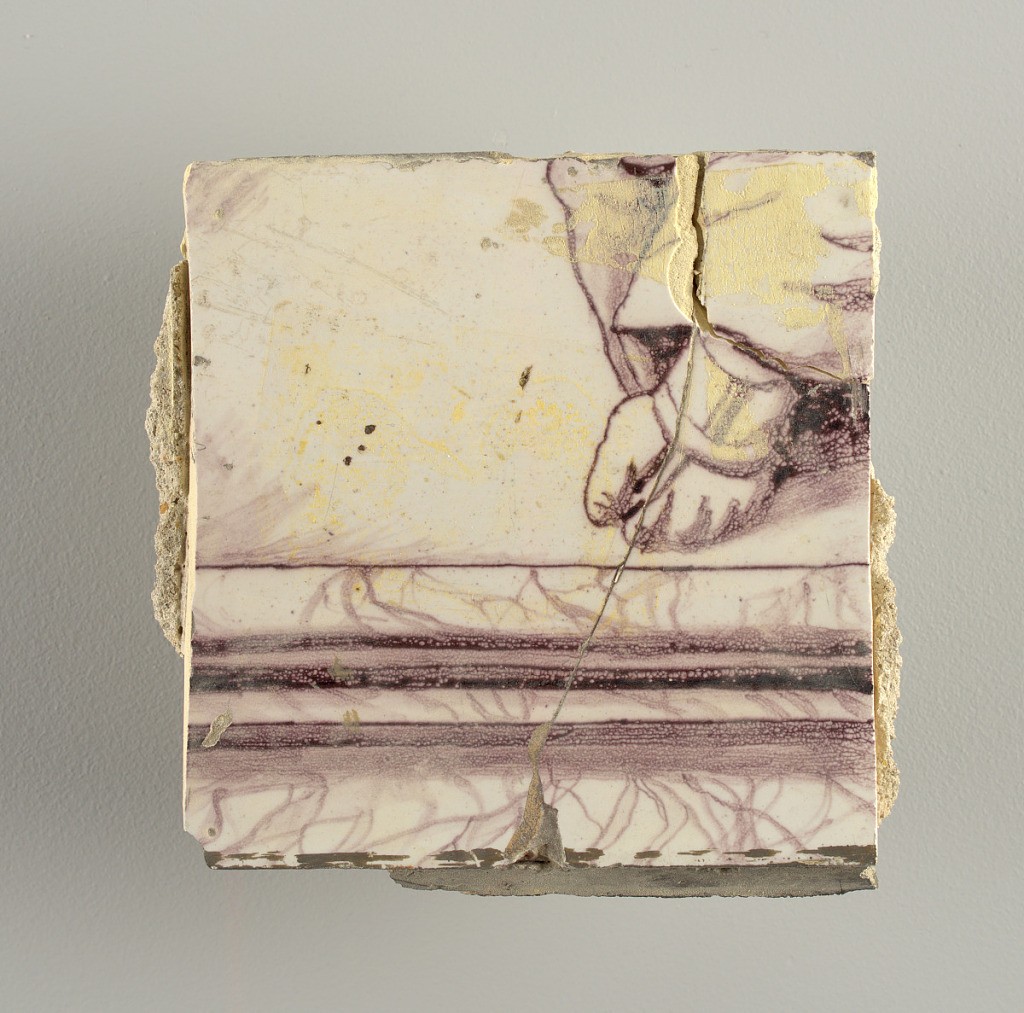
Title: Tile wall facing
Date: ca. 1725
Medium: Tin-glazed earthenware, underglaze
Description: Horizontal rectangle.  Thirty tiles wide and twenty-three tiles high with opening for fireplace eleven tiles wide and ten high.  Foliage arabesques disposed about three vertical axes from which are emphazised by urns at center and right, and at left by the figure of a standing woman carrying an infant on her arm and accompanied by two children.